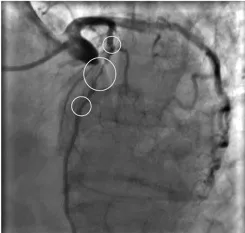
(B) Coronary angiography shows sub-occlusive stenotic traits (circles) of the left anterior descending coronary.
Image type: radiology (x_ray)